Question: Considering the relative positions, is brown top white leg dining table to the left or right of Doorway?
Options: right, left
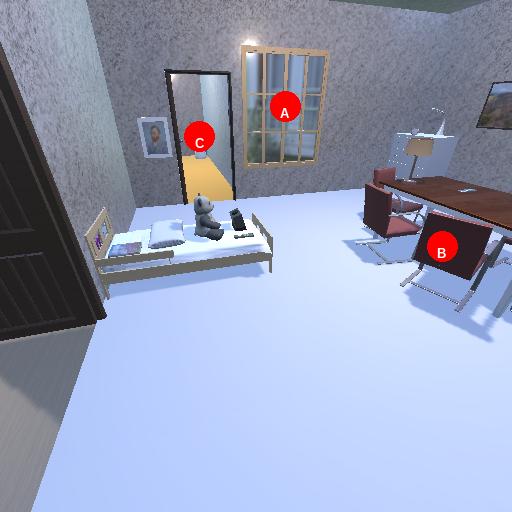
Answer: right